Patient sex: M
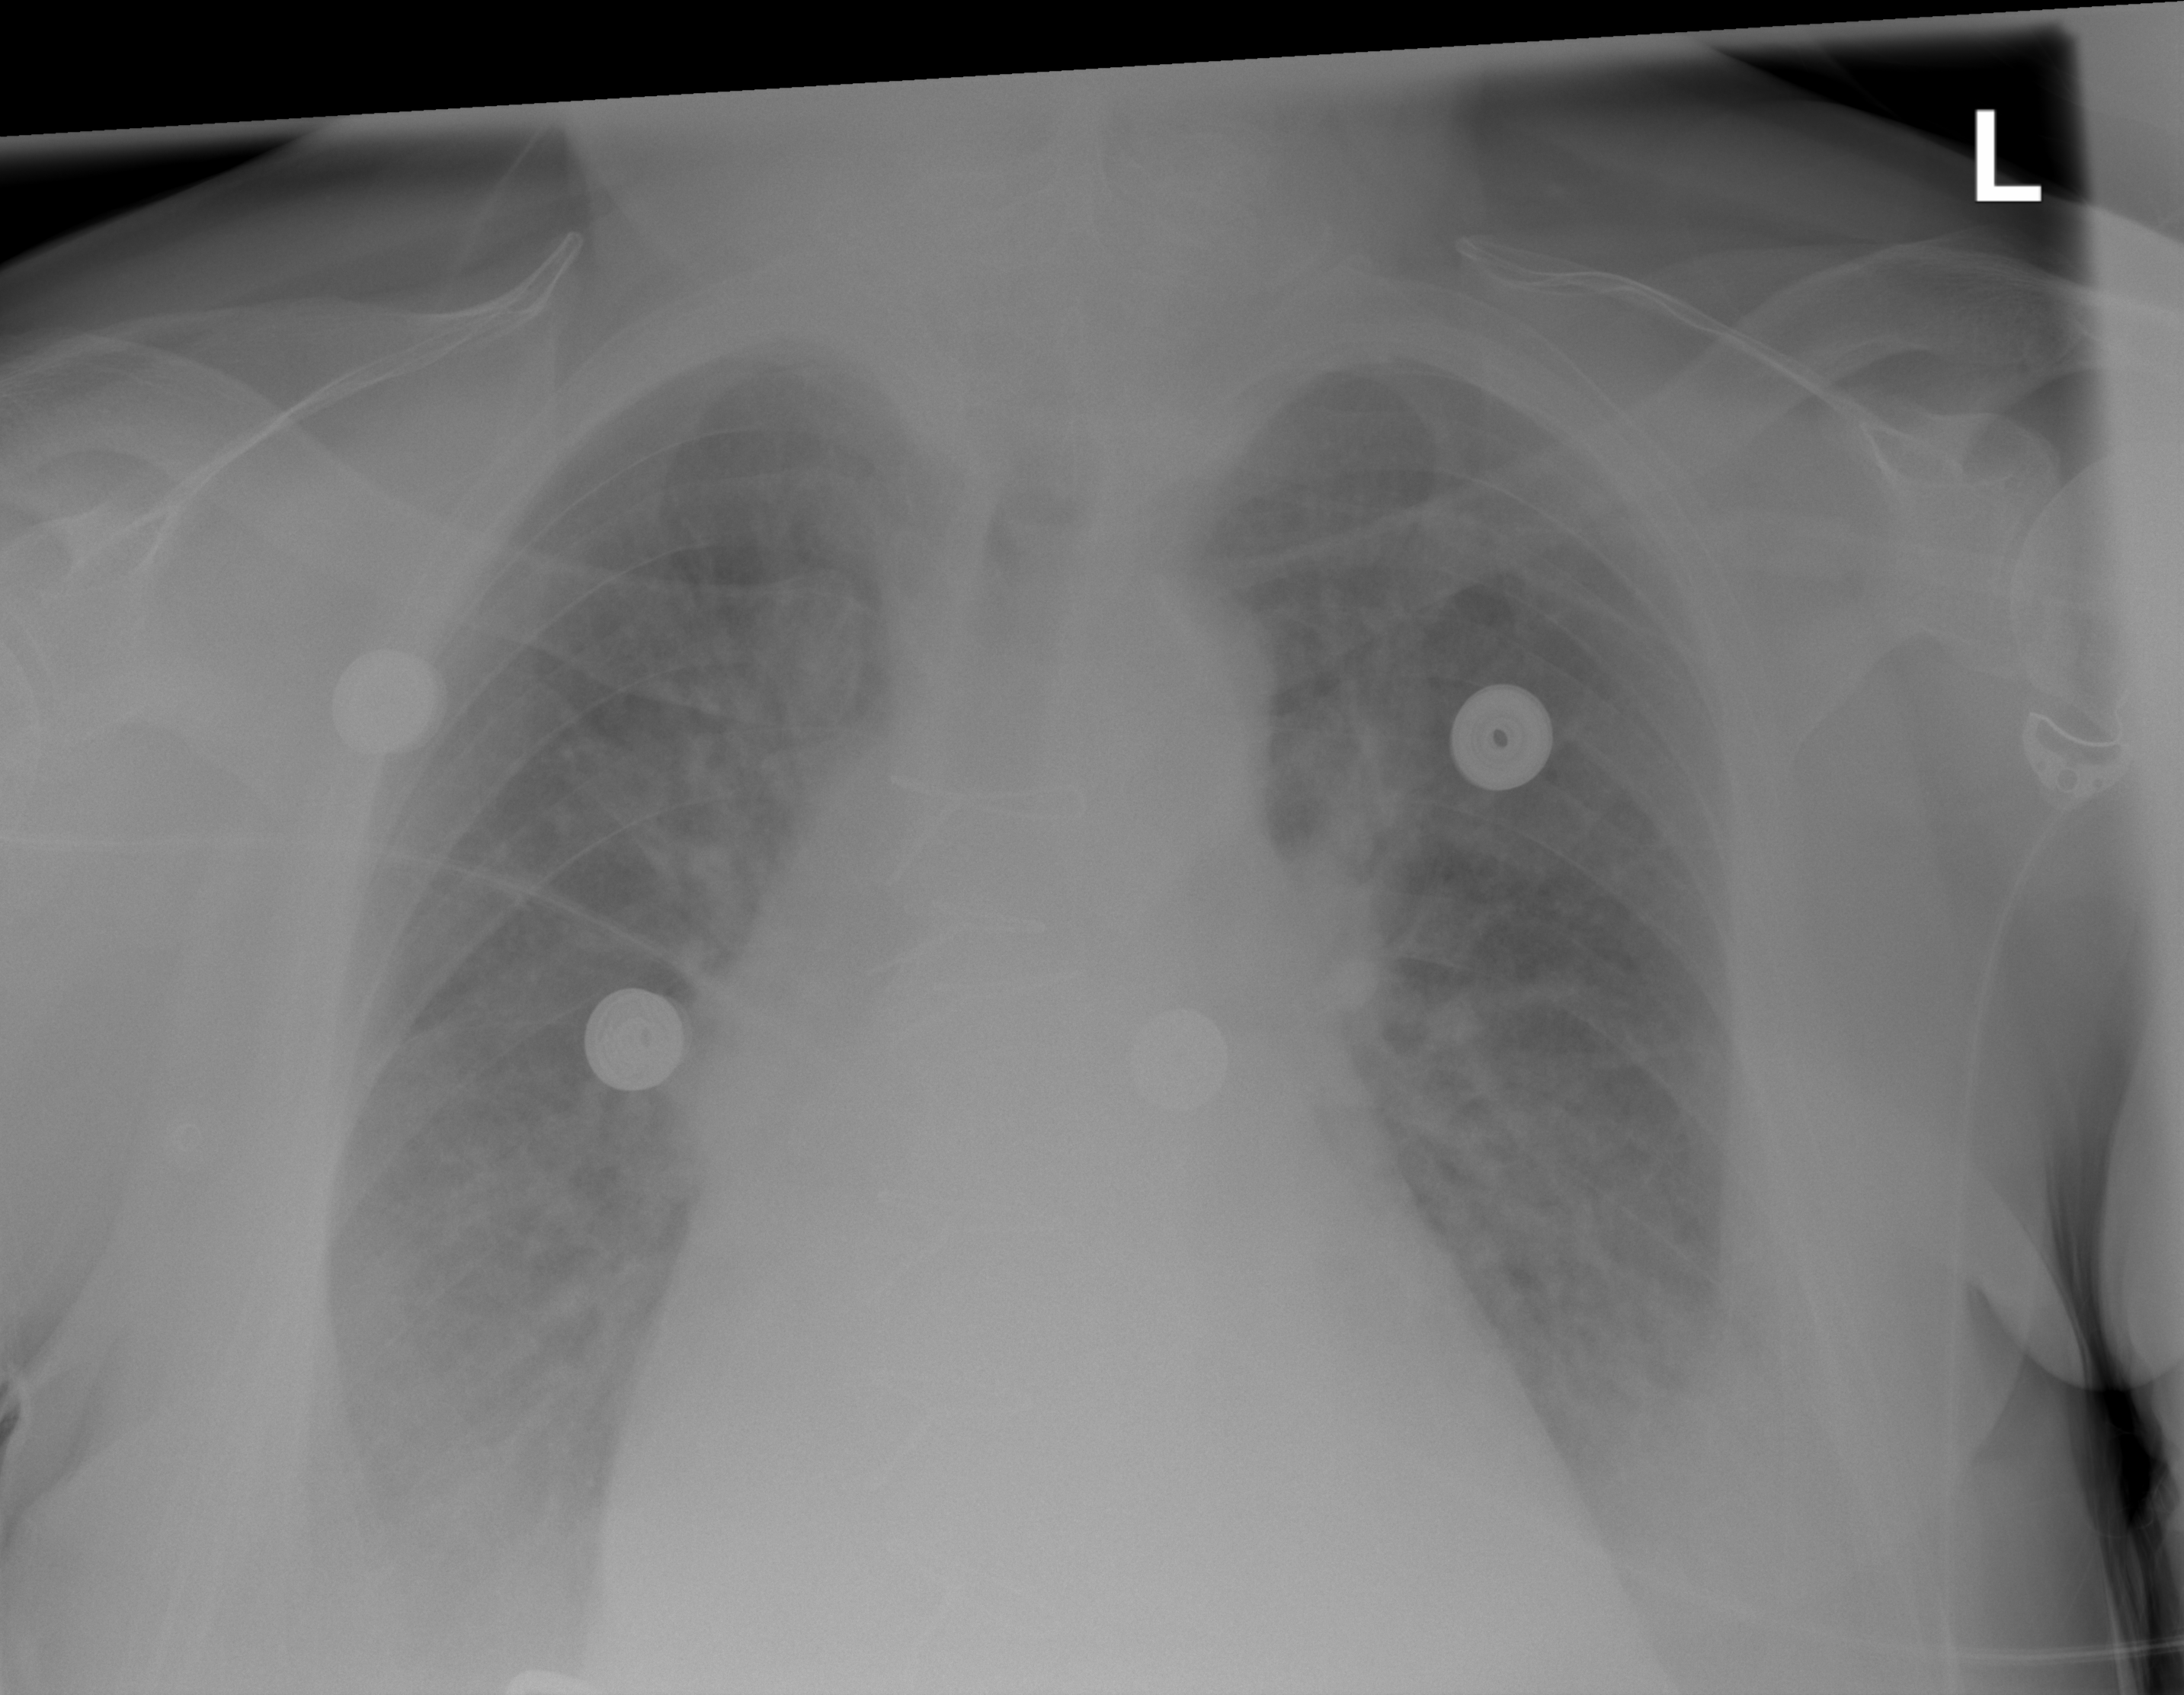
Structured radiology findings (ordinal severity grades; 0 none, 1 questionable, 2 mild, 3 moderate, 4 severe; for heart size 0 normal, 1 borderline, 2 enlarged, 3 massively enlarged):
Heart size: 3
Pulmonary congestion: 3
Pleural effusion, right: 2
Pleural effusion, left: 2
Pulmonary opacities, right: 1
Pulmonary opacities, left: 1
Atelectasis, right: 2
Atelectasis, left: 2